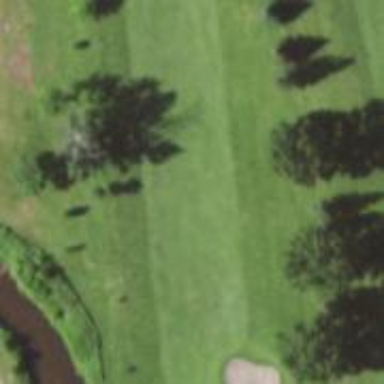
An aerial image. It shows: Golf hole.